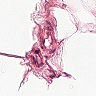
Metastatic tissue present: no